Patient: sex M, age 73
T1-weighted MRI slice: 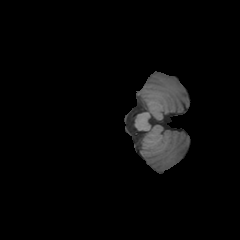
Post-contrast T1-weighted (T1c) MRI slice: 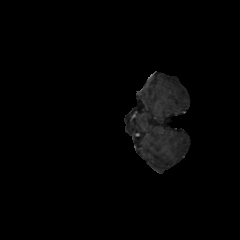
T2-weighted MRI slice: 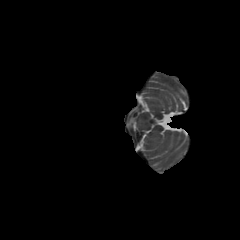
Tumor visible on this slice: no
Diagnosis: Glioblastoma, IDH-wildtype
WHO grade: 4